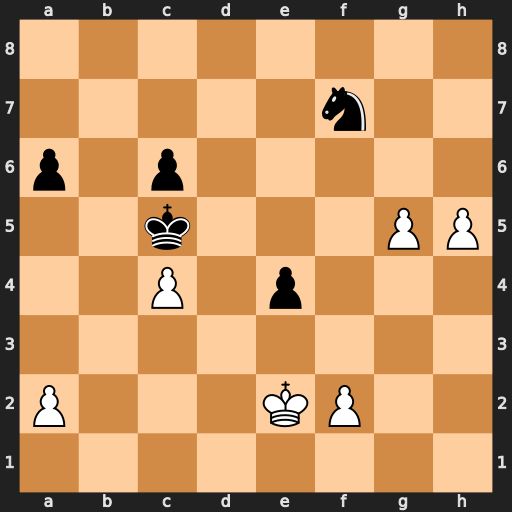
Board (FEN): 8/5n2/p1p5/2k3PP/2P1p3/8/P3KP2/8
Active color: w
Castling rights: -
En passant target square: -
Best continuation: g6 Nh6 Ke3